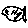
Label: fish